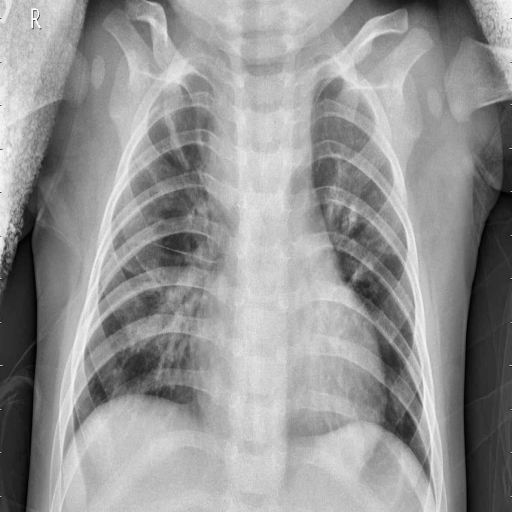
Finding: PNEUMONIA